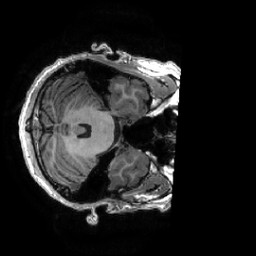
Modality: T1w
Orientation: axial
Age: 26
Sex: male
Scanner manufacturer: ge
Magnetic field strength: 3 T
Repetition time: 0.0073 s
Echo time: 0.003 s